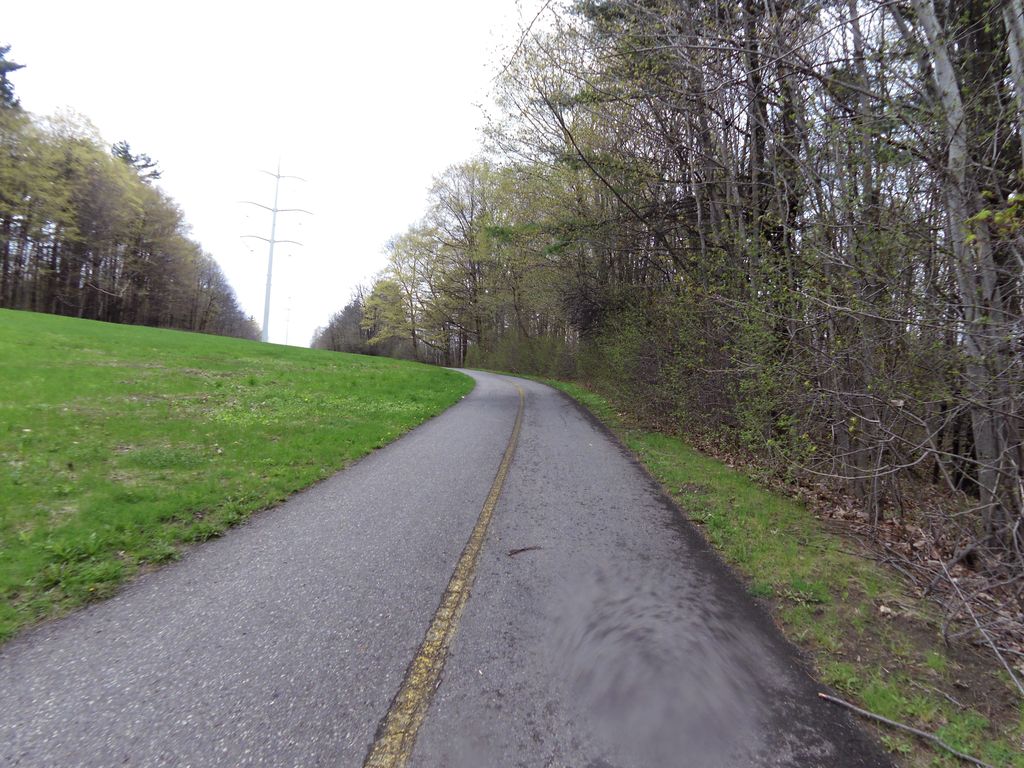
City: ottawa-gatineau